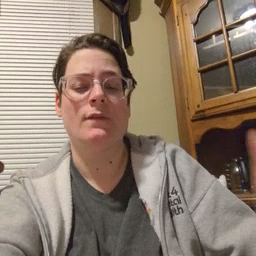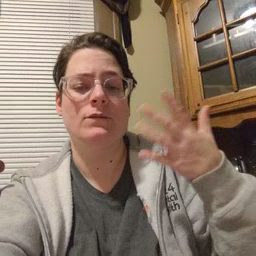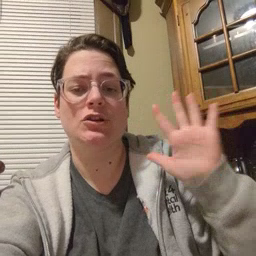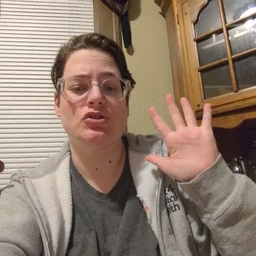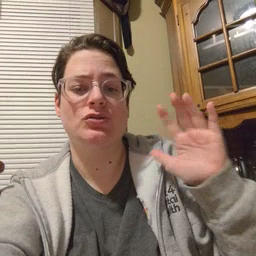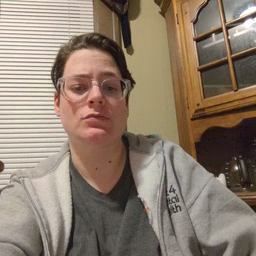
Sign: finish